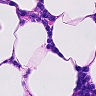
Metastatic tissue present: no